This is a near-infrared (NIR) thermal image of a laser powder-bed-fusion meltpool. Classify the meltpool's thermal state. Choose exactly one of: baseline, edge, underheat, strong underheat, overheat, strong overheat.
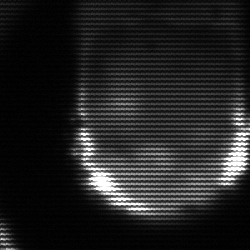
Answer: strong underheat